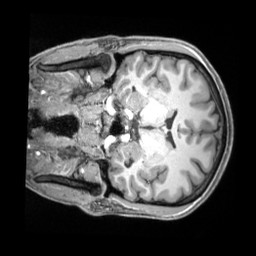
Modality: T1w
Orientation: coronal
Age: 26
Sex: male
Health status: ill
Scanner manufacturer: siemens
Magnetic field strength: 3 T
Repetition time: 2.2 s
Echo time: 0.00218 s